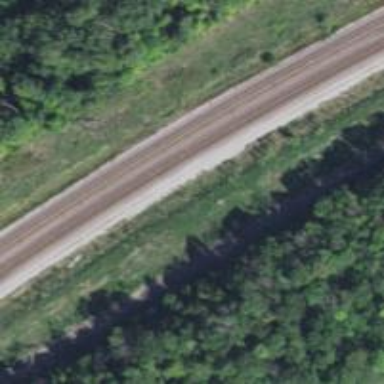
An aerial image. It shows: Disused railway.